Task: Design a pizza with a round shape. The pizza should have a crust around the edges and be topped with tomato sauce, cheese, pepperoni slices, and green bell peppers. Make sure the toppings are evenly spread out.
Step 444:
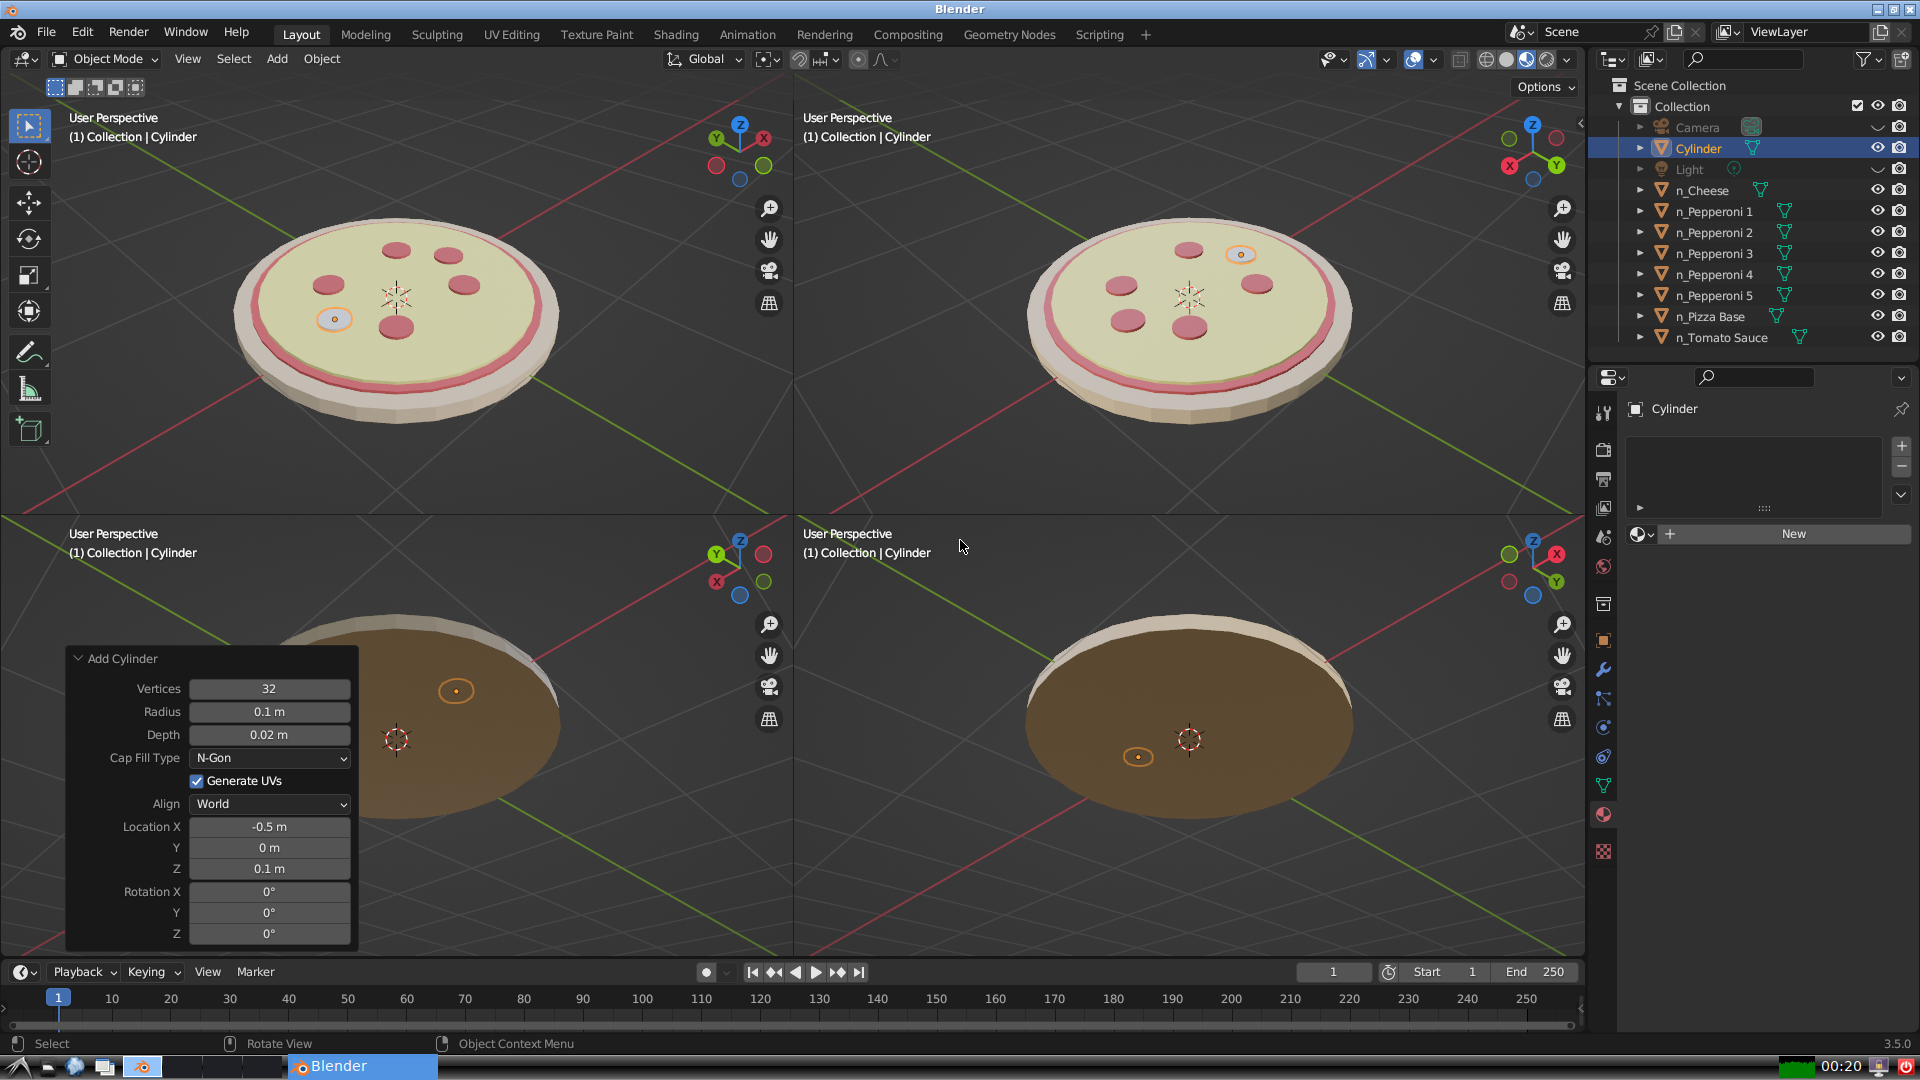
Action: {"key_press": ['Ctrl, Home']}